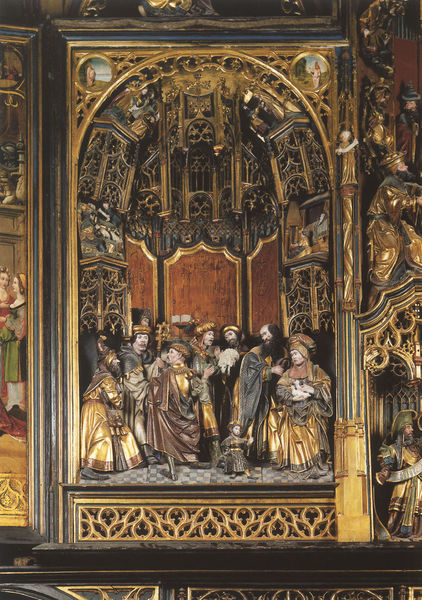
Titel: Annenaltar
Künstler: Adrian van Overbeck
Standort: Kempen, Propsteikirche (EU - D - NRW)
Schlagwörter: himmel, mann, grün, menschen, braun, holz, hut, kleid, männer, schwarz, säulen, rot, bart, rahmen, bild, kirche, gewand, gold, kind, mutter, personen, gotik, krone, relief, farbe, arch, bishop, church, könig, men, people, priest, religious, women, black, gilded, green, group, painting, woman, yellow, ornamente, verzierung, brown, foto, schaf, buch, beten, altar, hochaltar, kathedrale, schnitzerei, portal, wood, gotisch, mass, ehre, child, heilige, maria, gilt, coat, hats, beard, sculpture, geschnitzt, altarbild, children, scene, menschenansammlung, einritzen, cape, cat, detail, monk, circles, baby, sheep, geritzt, orthodox, christian, mary, triptych, kirchenbild, painted, altarpiece, hinges, turbans, panel, polychrome, carved, nativity, tryptich, polychromed, filigree, little kid, anicent, altarpeice